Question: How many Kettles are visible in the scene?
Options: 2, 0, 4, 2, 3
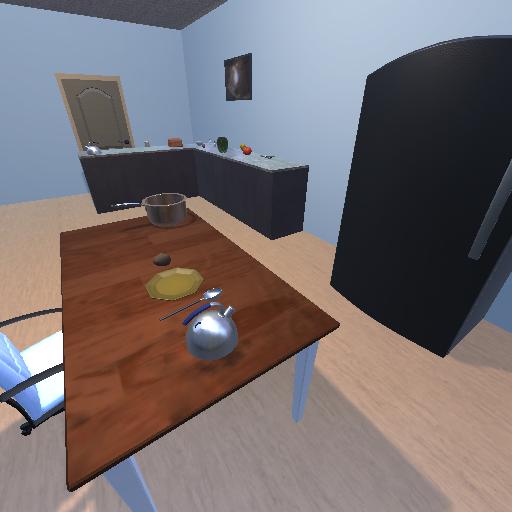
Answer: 2